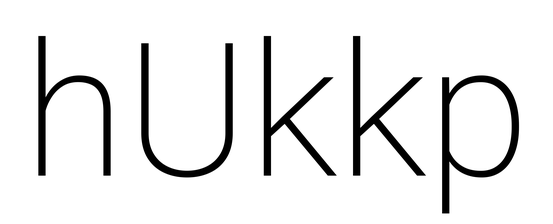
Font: Roboto_ExtraLight